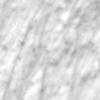
Label: no_change